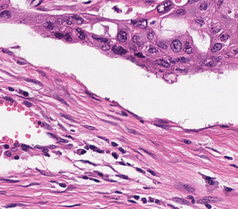
Tumor epithelial tissue: yes
Tumor-associated stroma tissue: yes
Normal tissue: no